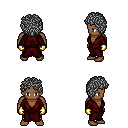
a pixel art fantasy rpg character, male body template, human, dark skin, red robe, gold greaves, gray curly afro hairstyle, gold gloves, four views (front, back, left, right), 2x2 character sprite sheet, small pixel art, hard edges, no anti-aliasing